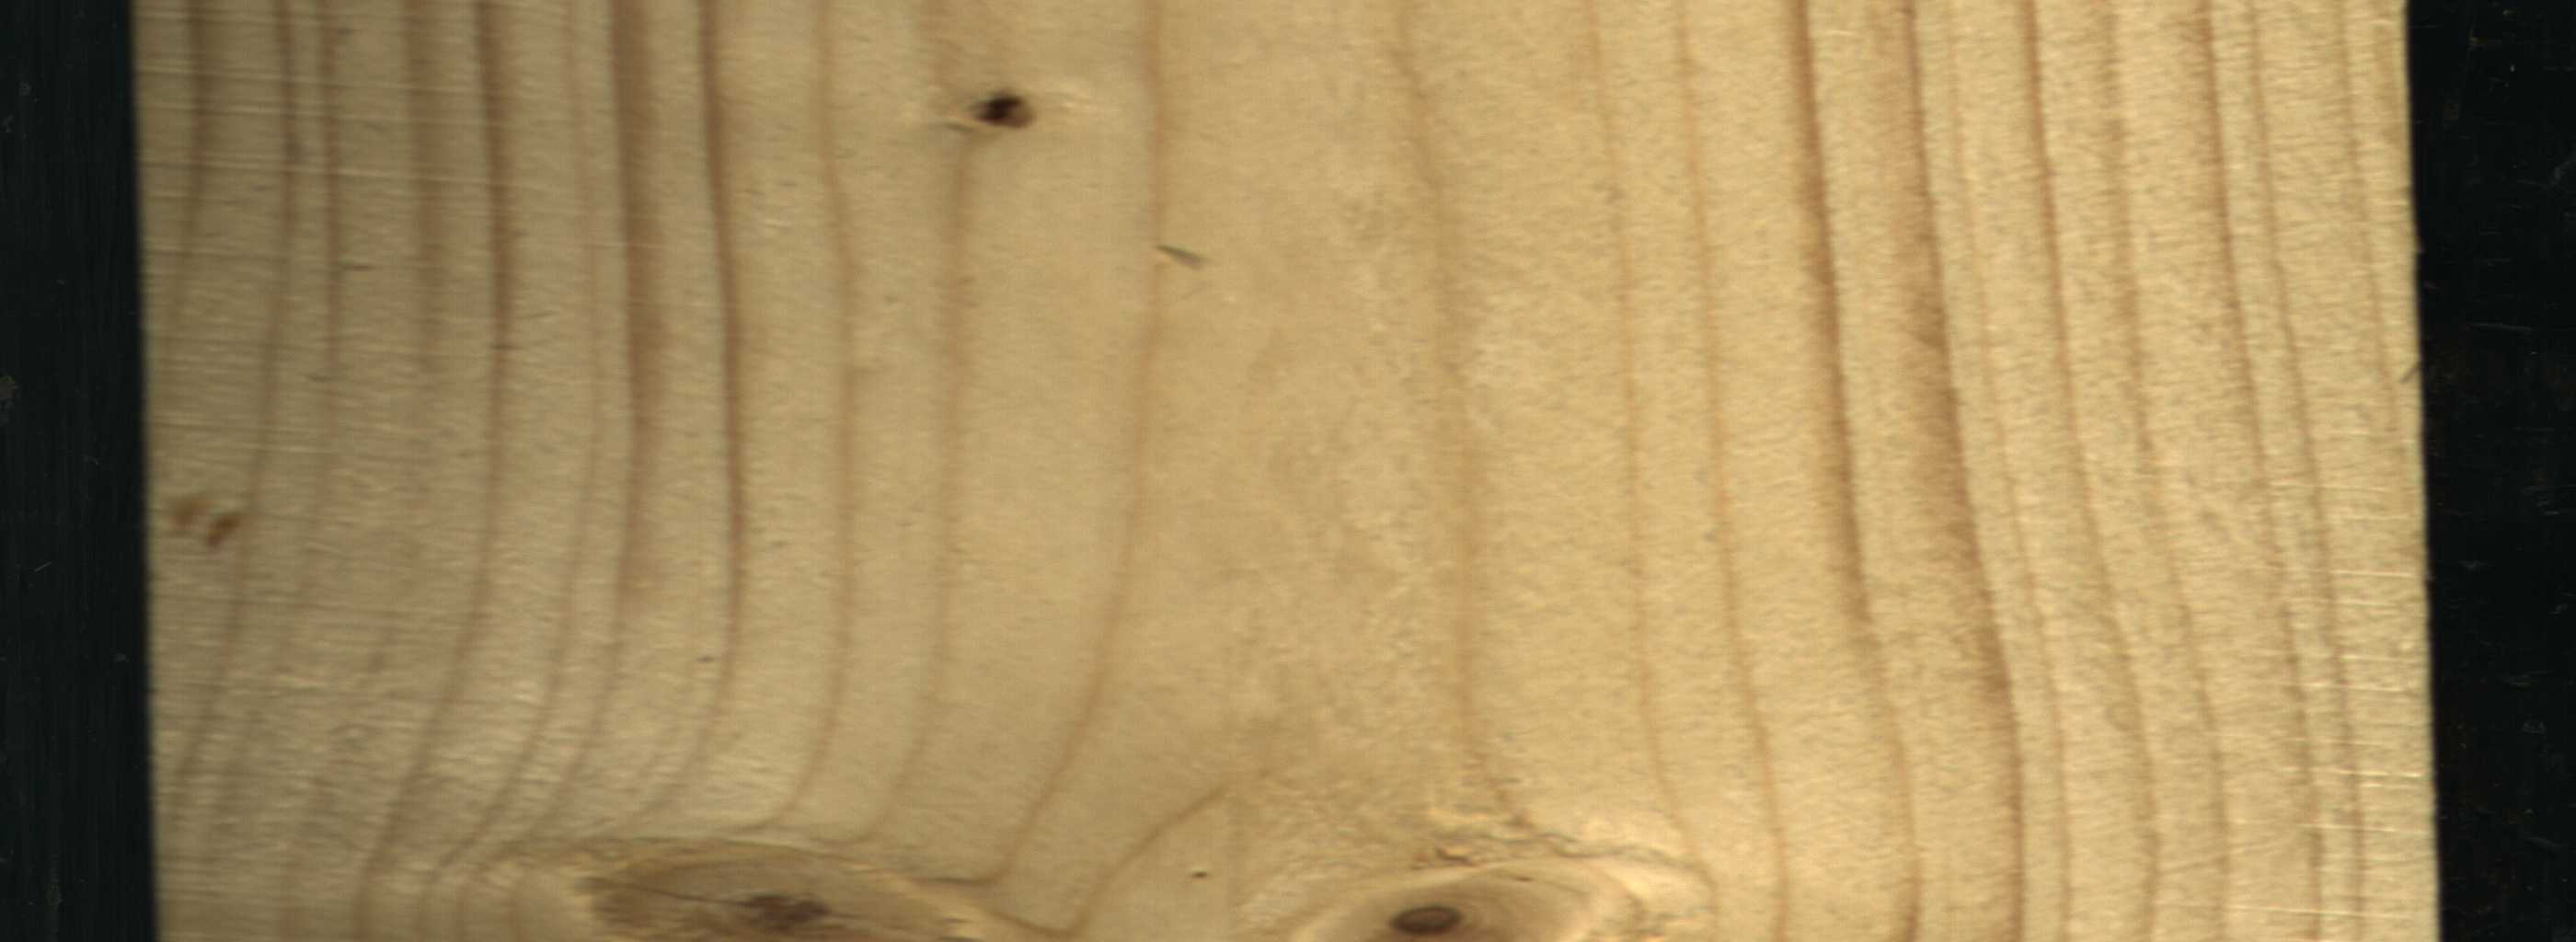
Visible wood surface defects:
Dead_Knot
Live_Knot
Live_Knot